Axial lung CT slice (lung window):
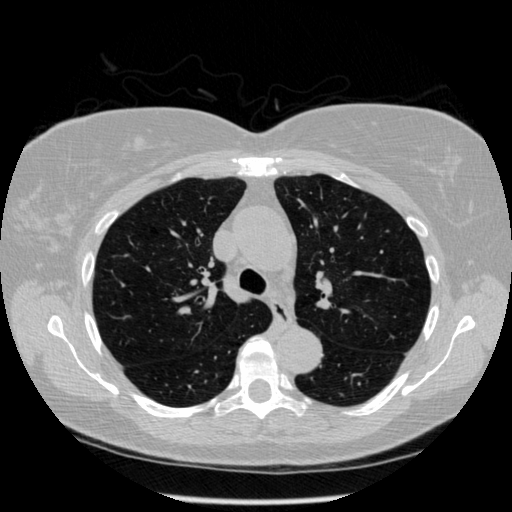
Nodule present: no